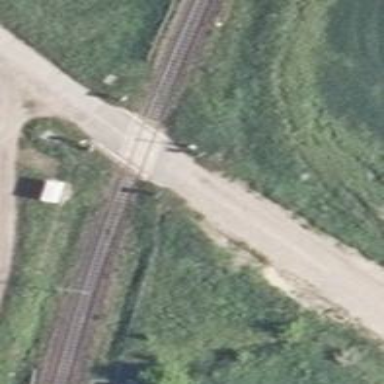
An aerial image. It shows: Level crossing along the railway.